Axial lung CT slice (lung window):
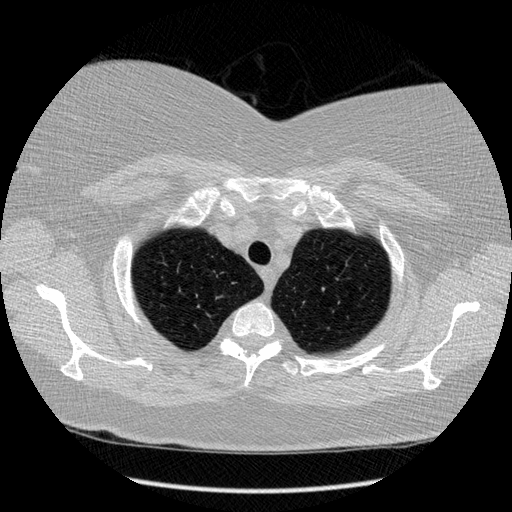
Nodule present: no